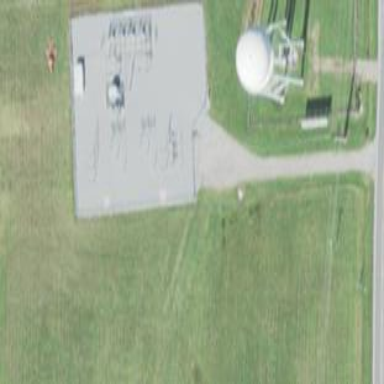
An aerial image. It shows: Distribution level power substation enclosed by fence.